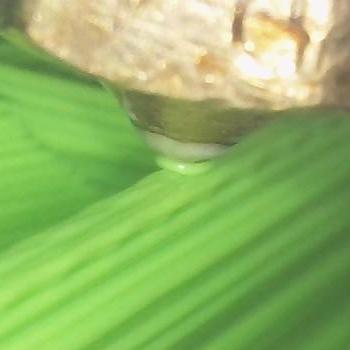
Flow rate: 252%